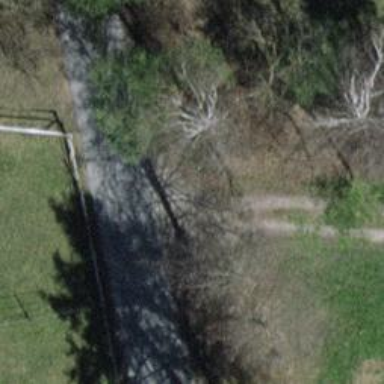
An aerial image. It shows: Row of trees in natural setting.